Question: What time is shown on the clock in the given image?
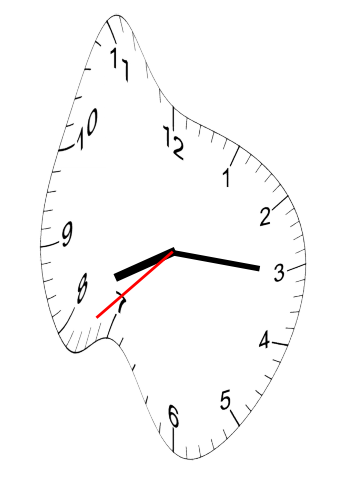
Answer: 08:15:38